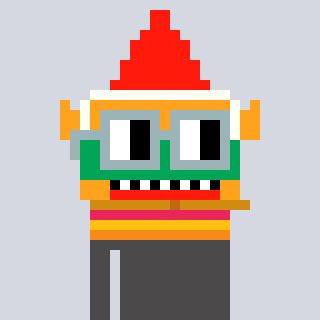
a pixel art character with square dark gray glasses, a gnome-shaped head and a grayscale-colored body on a cool background